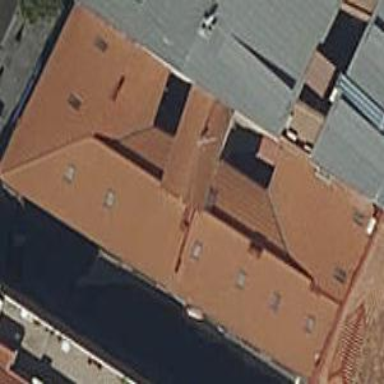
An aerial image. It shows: Building with brown roof and red exterior.